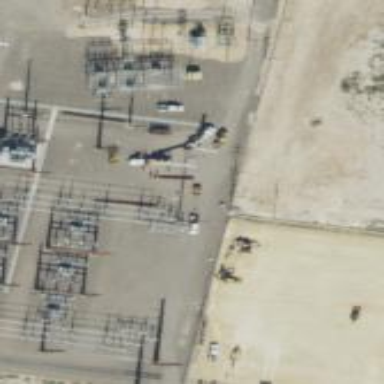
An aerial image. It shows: Fenced power substation at the transmission level.